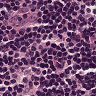
Metastatic tissue present: no